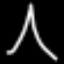
Label: The Eiffel Tower